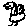
Label: bird